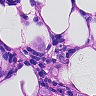
Metastatic tissue present: yes